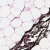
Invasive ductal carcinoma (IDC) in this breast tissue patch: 0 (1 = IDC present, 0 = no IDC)